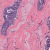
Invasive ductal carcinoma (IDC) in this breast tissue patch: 0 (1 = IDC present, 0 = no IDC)